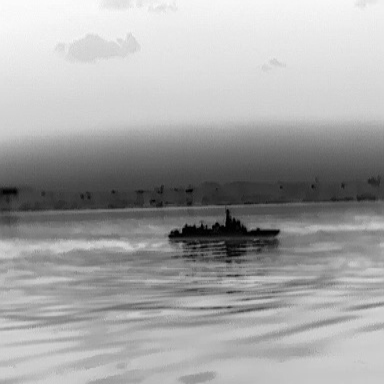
There is a warship in the infrared image.